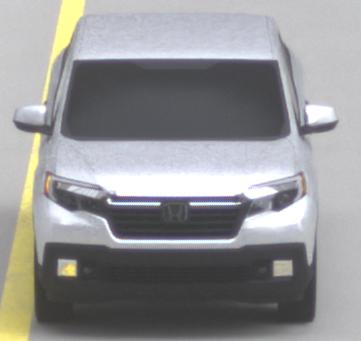
Make: Honda
Model: Ridgeline
Detailed model: Gen. 2
Model produced from: 2016
Model produced until: 2020
Doors: 4
Color: white
Road condition: dry road
Daytime: midday
Contrast: low contrast